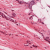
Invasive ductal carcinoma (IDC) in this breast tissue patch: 1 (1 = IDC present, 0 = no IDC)